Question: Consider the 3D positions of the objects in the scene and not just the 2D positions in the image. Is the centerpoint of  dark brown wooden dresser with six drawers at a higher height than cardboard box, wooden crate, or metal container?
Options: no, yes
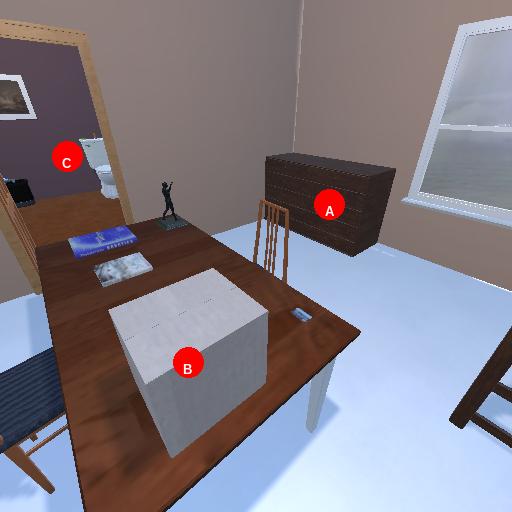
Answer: no